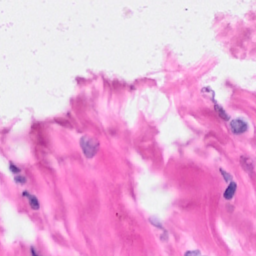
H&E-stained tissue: Breast